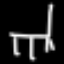
Label: chair